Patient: sex M, age 55
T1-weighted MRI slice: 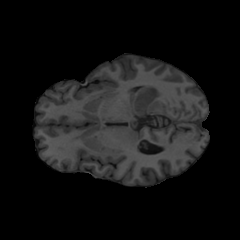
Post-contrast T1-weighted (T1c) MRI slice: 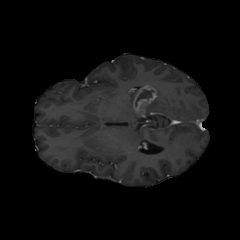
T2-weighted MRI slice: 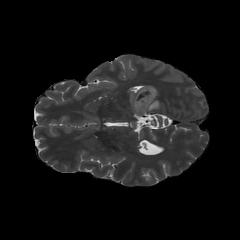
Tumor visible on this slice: yes
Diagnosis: Glioblastoma, IDH-wildtype
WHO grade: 4